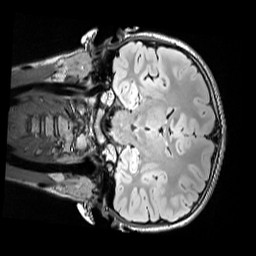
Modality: FLAIR
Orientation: coronal
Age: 11
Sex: female
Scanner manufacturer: siemens
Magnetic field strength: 3 T
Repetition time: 5 s
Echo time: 0.388 s